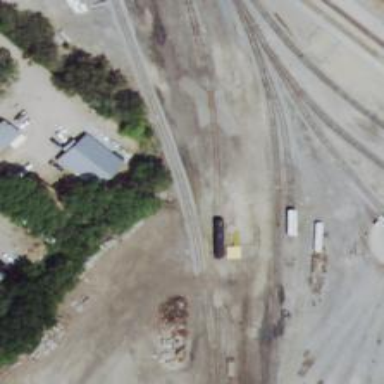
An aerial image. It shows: Railway siding with rails.